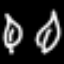
Label: leaf